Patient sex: F
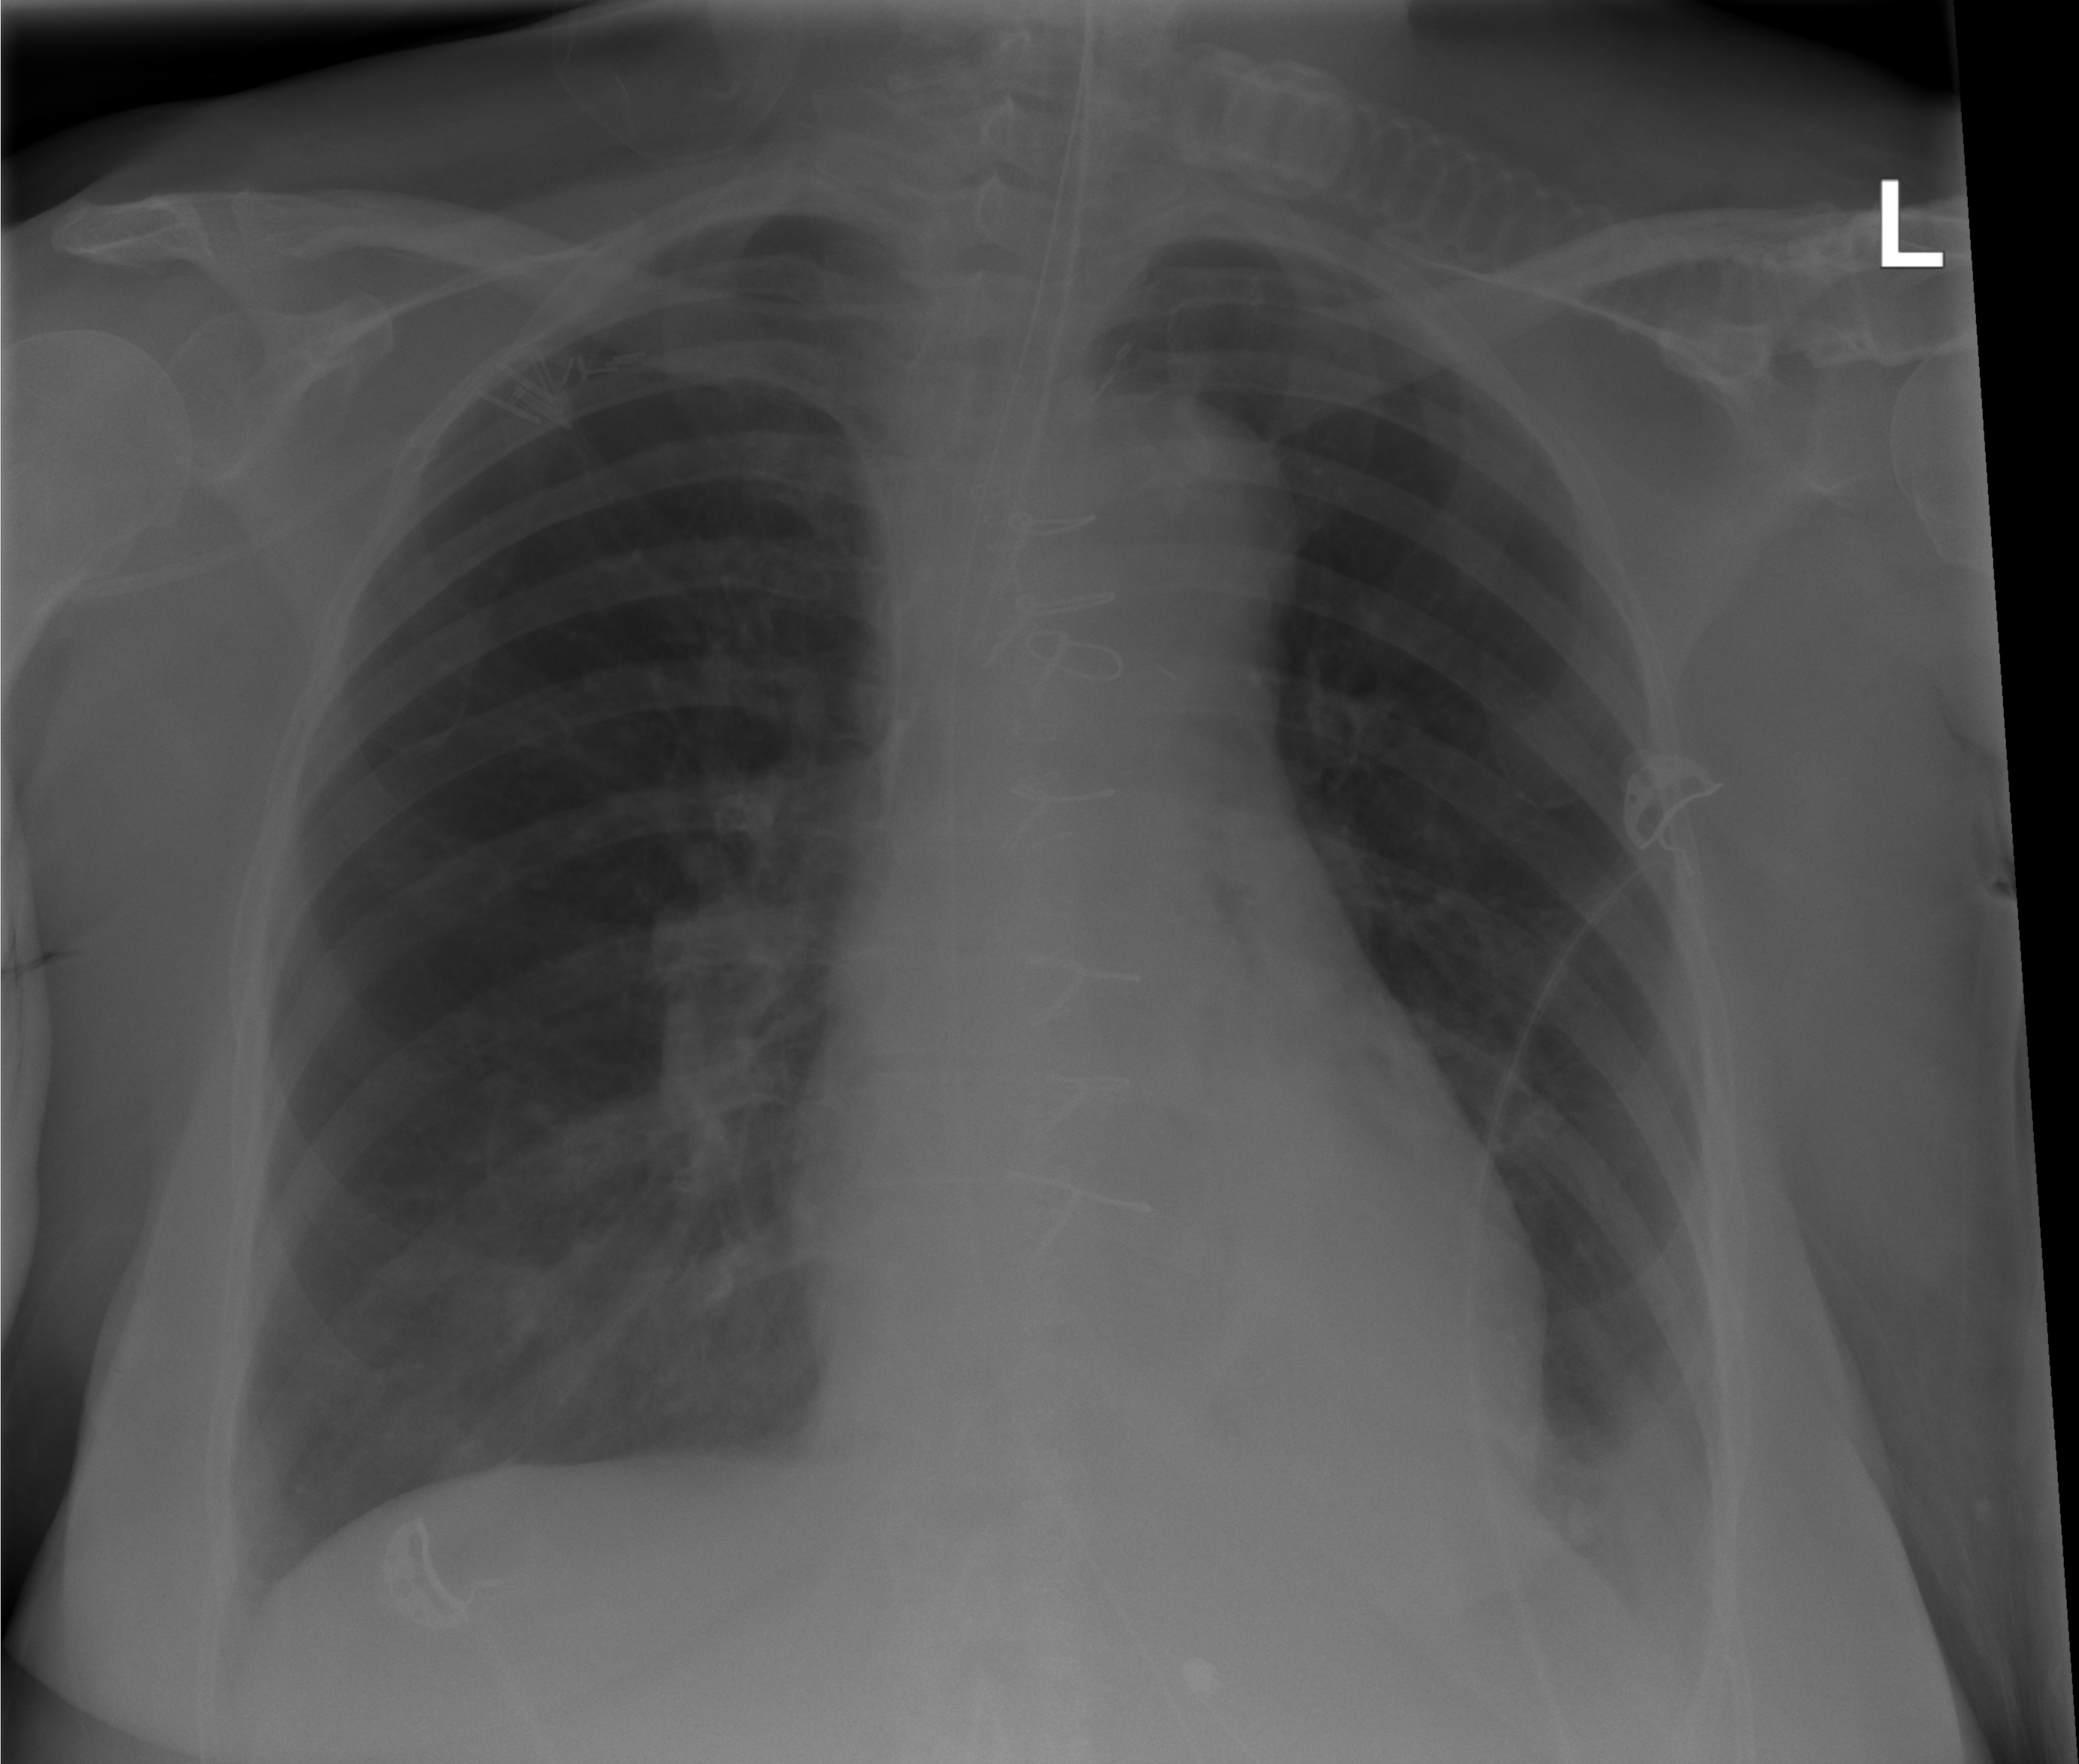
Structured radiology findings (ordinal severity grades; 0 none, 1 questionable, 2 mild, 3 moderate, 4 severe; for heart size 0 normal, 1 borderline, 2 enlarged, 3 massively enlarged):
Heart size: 1
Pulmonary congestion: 0
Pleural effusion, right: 0
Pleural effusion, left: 2
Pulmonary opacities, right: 0
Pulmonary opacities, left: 0
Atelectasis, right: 0
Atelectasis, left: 2